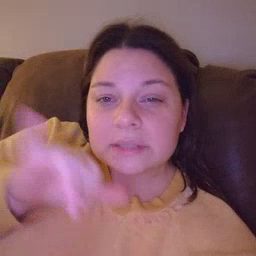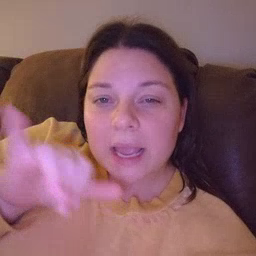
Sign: same